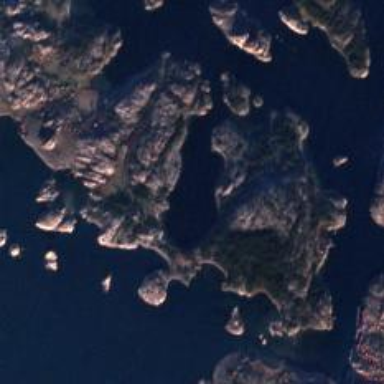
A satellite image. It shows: Beautiful bay with natural surroundings.